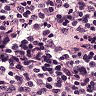
Metastatic tissue present: no